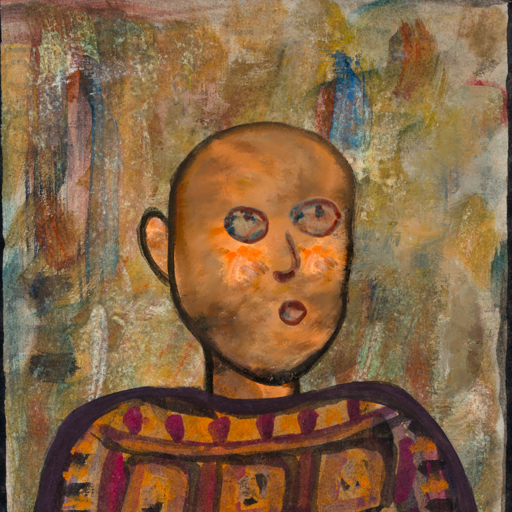
Background: Pipe, Head And Neck Side: Gypsy_Queen, Face Side: Orphan, Bust: Doll, Hair Side: Blank, Head Accessory: Blank, Second Necklace: Blank, Necklace: Blank, Baby: Blank